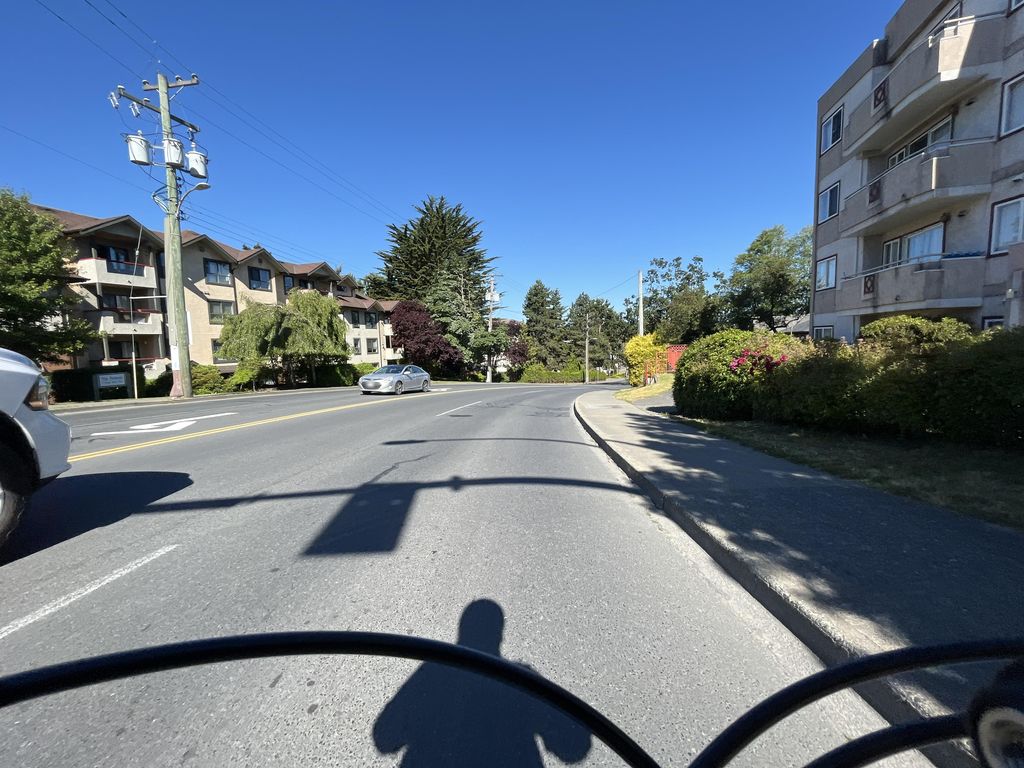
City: victoria